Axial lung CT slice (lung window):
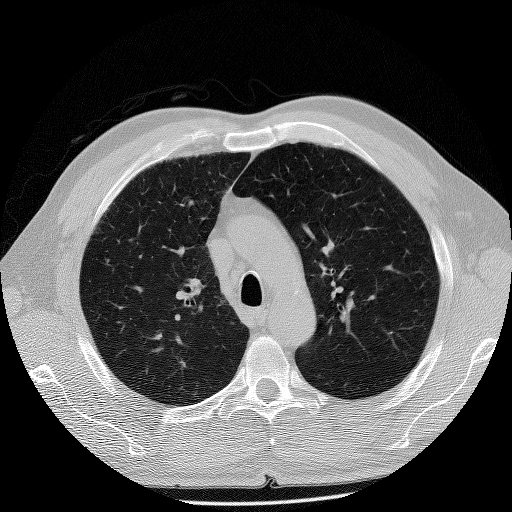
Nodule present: no